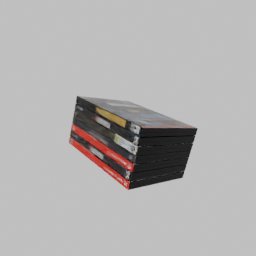
Label: decoration